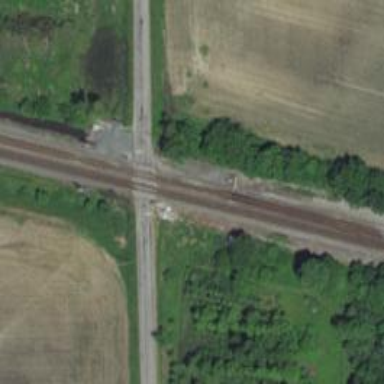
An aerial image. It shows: Railroad crossover.